Aerial crown-view tile of a tropical tree (Barro Colorado Island, Panama), acquired 20250124:
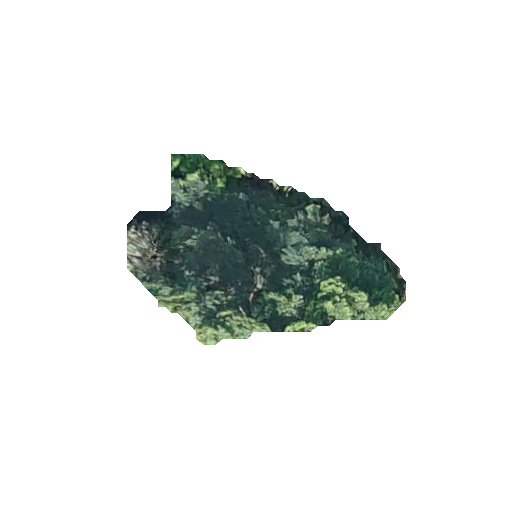
Species: Terminalia oblonga
GBIF accepted scientific name: Terminalia oblonga
Crown area: 50.495 m²